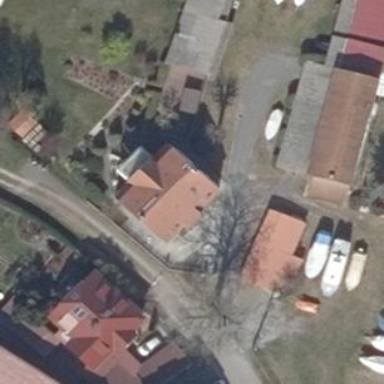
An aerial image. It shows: Gabled building.